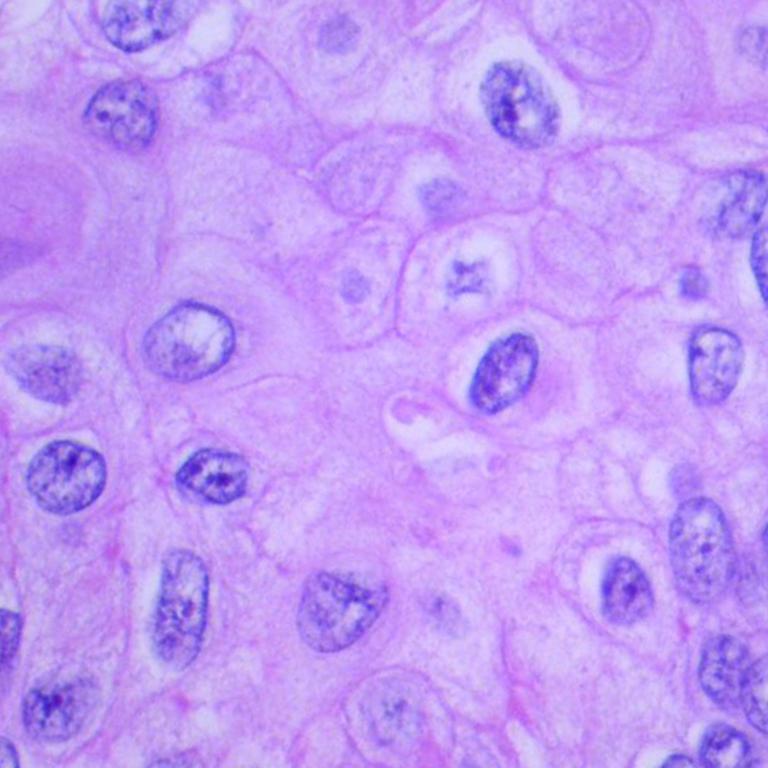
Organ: lung
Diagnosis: squamous carcinomas